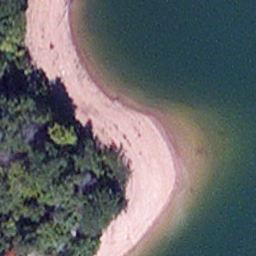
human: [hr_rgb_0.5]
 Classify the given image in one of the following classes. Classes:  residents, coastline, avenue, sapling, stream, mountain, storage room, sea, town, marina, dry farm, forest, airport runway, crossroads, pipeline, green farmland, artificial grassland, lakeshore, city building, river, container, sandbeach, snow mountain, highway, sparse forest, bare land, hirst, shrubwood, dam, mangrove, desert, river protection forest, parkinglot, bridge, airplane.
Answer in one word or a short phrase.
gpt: lakeshore